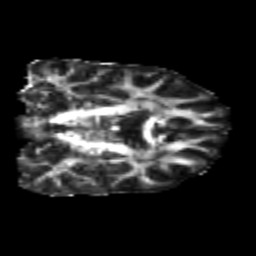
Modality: FA
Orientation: coronal
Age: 21
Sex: male
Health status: healthy
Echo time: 0.074 s